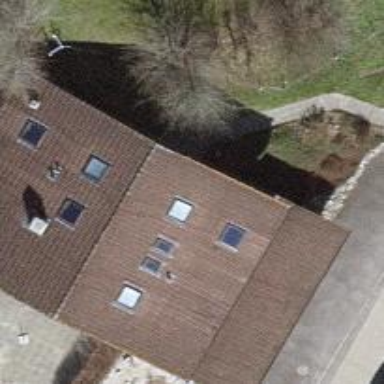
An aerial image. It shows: Building with ridged roof.